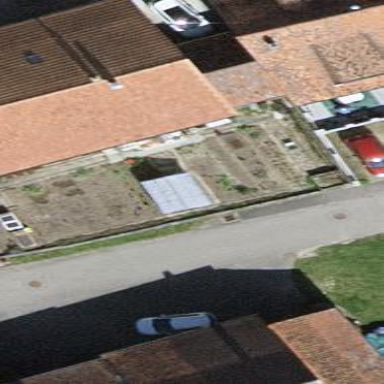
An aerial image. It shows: Vegetable garden in the leisure land area.